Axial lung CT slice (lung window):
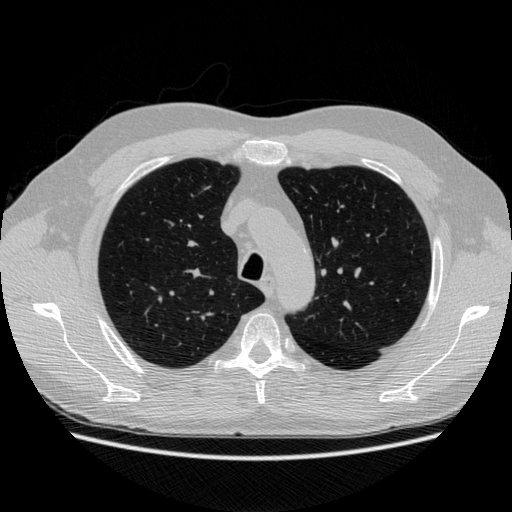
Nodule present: no